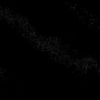
Label: not_dusty